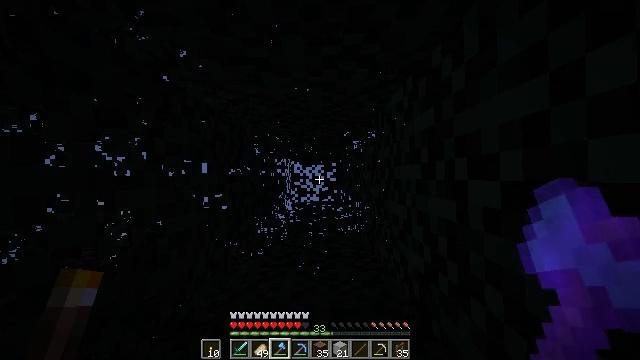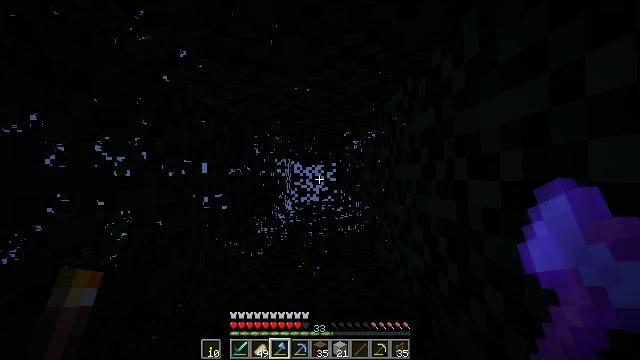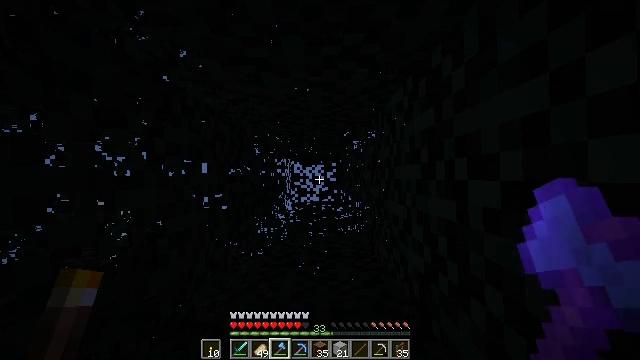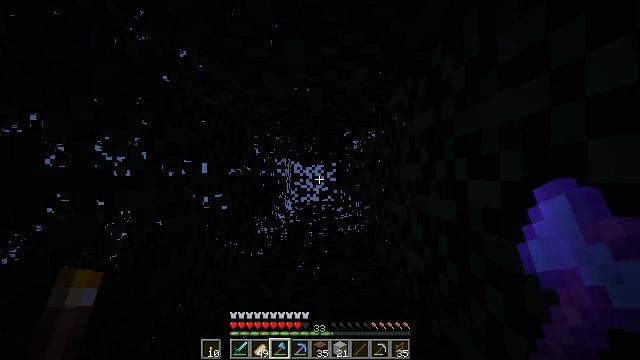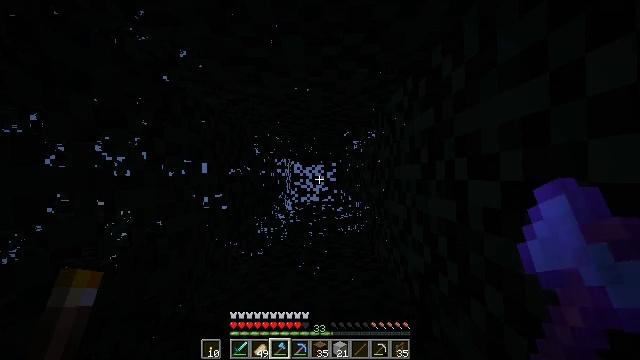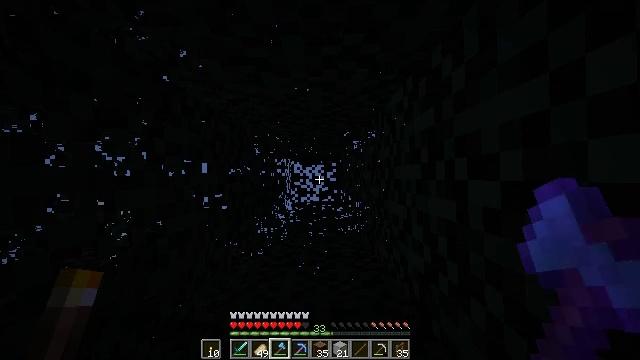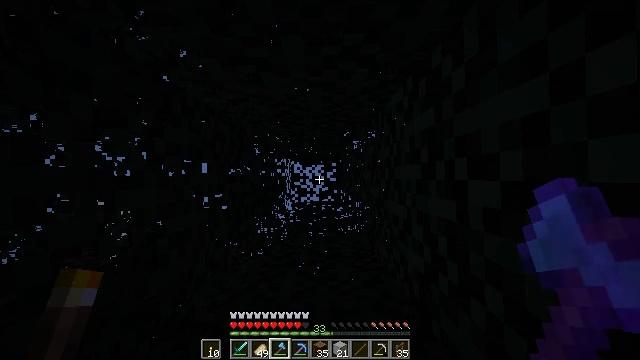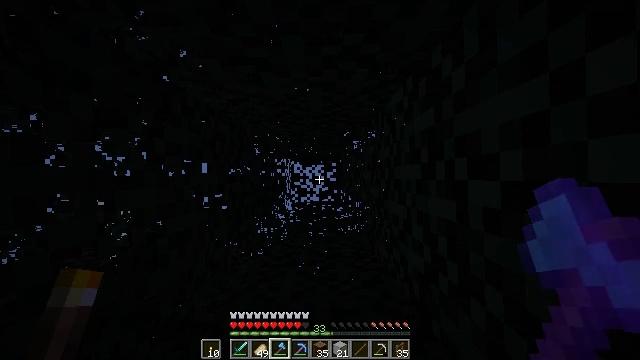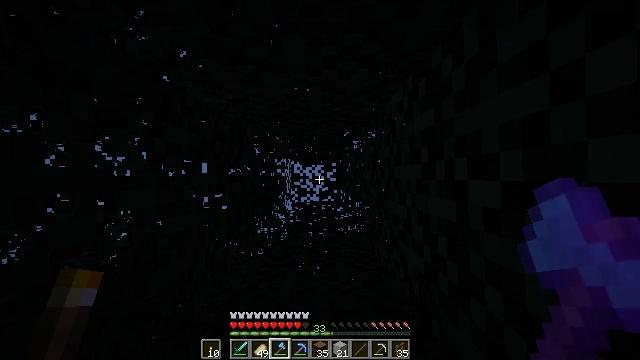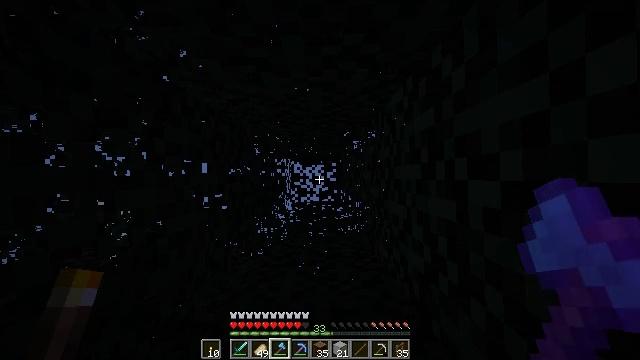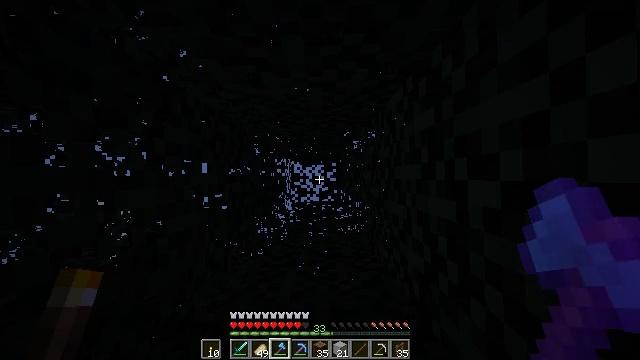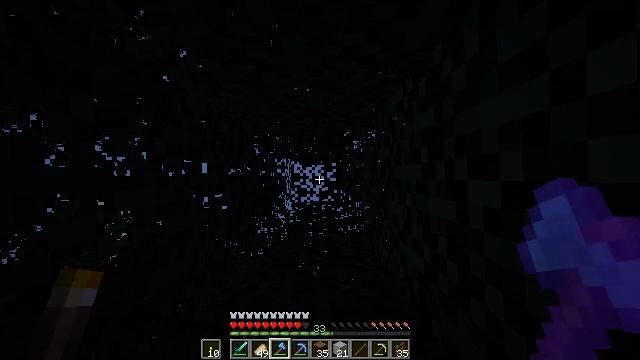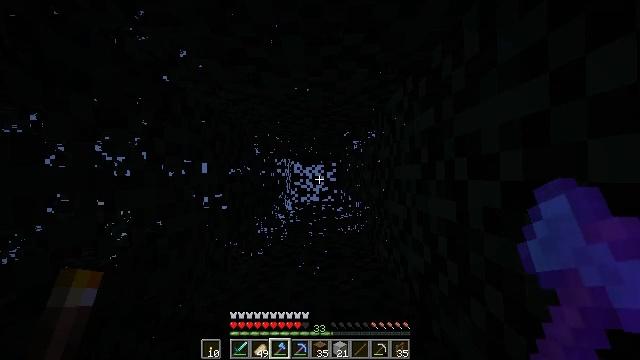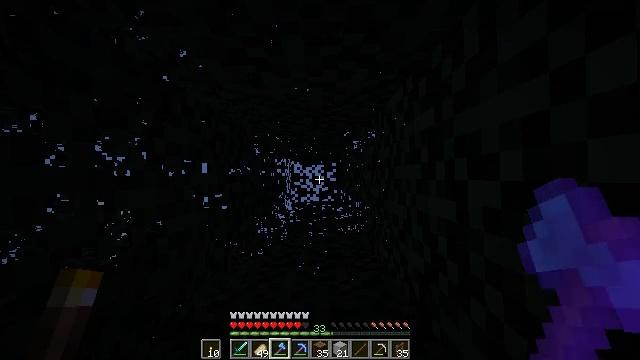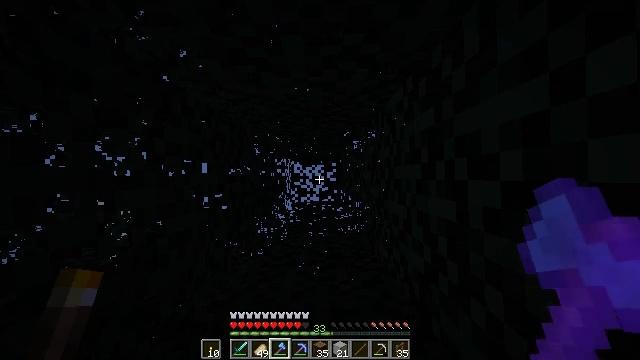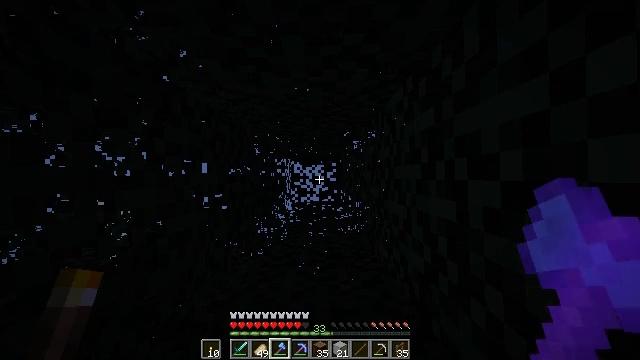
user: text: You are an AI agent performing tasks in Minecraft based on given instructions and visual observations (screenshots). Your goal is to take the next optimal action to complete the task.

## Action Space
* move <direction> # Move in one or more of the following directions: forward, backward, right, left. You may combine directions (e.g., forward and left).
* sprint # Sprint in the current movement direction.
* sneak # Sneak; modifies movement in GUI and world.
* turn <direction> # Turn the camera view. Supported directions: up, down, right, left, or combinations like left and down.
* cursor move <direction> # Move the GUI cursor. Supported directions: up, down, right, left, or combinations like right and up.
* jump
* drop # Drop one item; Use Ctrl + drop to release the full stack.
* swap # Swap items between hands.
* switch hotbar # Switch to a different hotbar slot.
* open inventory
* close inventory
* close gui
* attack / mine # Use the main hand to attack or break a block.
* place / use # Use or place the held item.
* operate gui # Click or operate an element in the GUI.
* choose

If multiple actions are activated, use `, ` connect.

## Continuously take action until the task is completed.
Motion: motion action
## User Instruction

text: Mine the brown bed to pick it up.
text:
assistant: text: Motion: no_op
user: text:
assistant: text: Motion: no_op
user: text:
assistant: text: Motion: no_op
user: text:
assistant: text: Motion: no_op
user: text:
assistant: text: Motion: no_op
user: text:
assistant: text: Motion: no_op
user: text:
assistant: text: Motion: no_op
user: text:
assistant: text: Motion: no_op
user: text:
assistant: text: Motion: no_op
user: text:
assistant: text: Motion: no_op
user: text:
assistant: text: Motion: no_op
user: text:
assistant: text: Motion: no_op
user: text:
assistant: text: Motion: no_op
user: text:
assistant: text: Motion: no_op
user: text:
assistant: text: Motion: no_op
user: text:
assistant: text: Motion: no_op
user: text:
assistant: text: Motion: no_op
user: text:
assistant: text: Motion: no_op
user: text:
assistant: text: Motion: no_op
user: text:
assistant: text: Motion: no_op
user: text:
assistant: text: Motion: no_op
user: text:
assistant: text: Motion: no_op
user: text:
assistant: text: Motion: no_op
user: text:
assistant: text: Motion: no_op
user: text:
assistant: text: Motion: no_op
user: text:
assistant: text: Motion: no_op
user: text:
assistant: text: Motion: no_op
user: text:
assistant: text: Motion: no_op
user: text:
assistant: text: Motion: no_op
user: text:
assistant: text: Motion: no_op